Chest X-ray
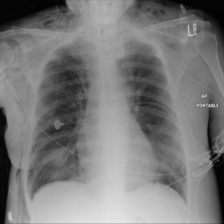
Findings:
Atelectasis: negative
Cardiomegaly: negative
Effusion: negative
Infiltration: negative
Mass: negative
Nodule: negative
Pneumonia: negative
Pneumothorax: negative
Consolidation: negative
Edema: negative
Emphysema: negative
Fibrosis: negative
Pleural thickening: negative
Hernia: negative